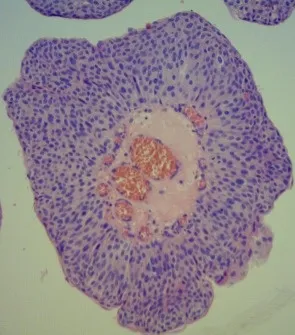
(A) Papillary urothelial carcinoma with some degree of cytoarchitectural disorder with moderate atypia. HEx100.
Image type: pathology (h&e)